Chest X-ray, AP view. Patient: 49 years old, sex M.
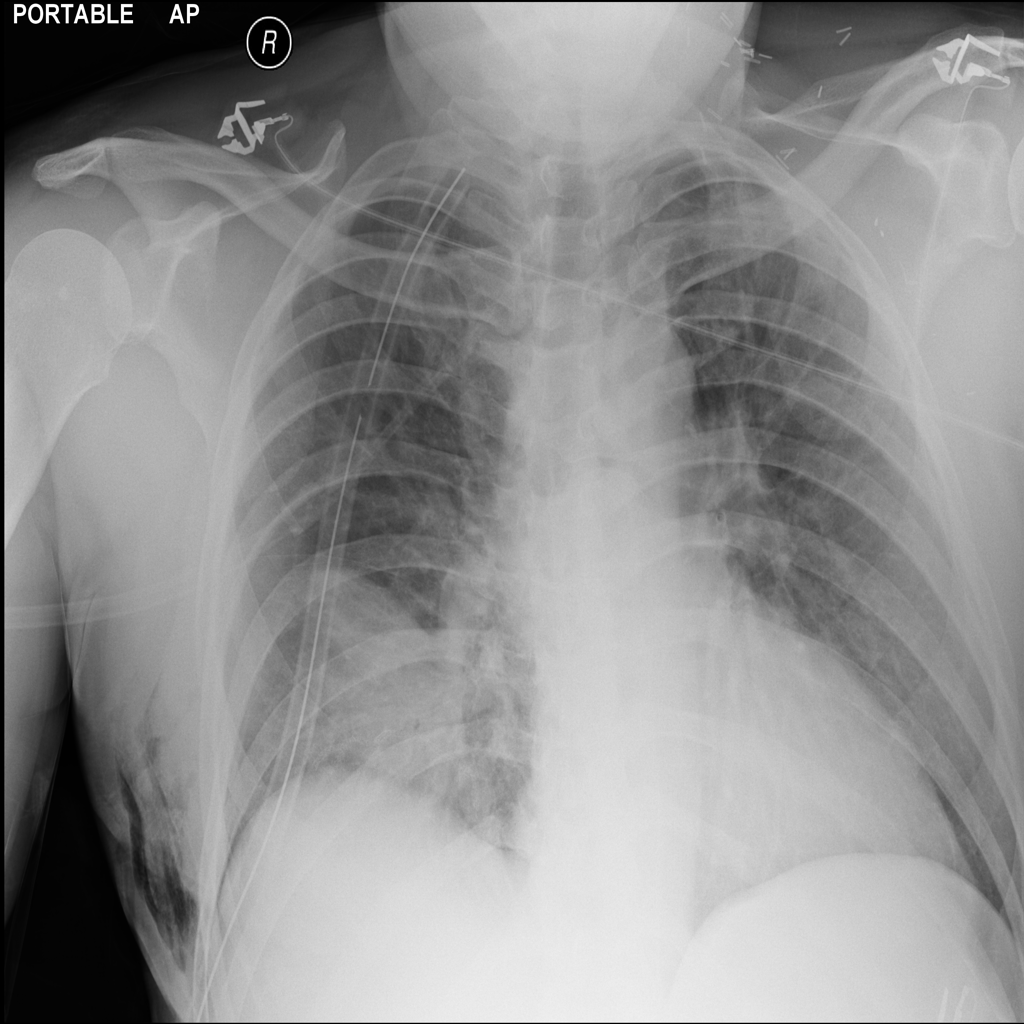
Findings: No Finding